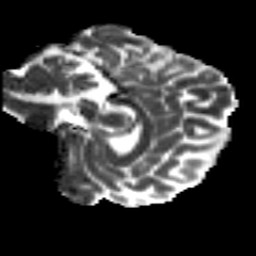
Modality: MD
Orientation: sagittal
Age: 21
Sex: female
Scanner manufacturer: siemens
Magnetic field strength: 3 T
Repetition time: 8.8 s
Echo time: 0.085 s